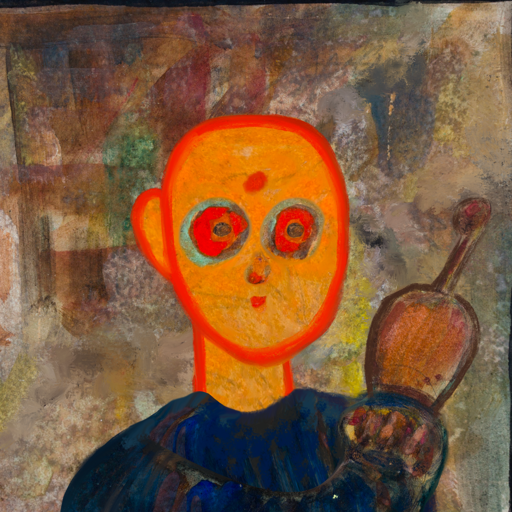
Background: Mosgoul, Head And Neck Front: Sisters, Face Front: Sisters, Bust: Pipe, Hair Front: Blank, Head Accessory: Blank, Second Necklace: Blank, Necklace: Blank, Baby: Blank